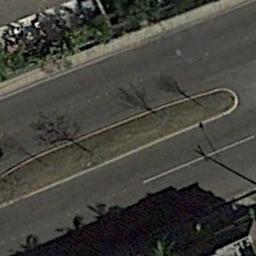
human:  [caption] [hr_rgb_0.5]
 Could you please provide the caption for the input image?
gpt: The freeway is next to lines of trees .

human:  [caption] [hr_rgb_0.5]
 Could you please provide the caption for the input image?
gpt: Green belts on both sides of the freeway .

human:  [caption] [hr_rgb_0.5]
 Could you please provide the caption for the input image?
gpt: There are several cars on the highway .

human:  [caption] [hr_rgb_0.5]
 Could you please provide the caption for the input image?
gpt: A straight freeway and green belts are on both sides of the freeway .

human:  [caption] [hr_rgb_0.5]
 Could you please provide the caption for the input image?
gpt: A lawn with several withered trees in the middle of a freeway .